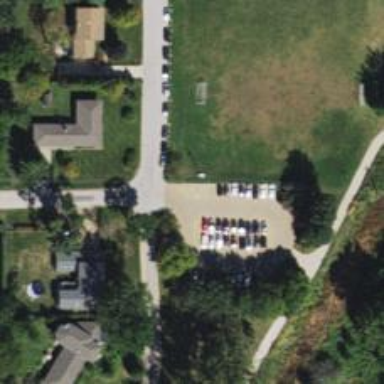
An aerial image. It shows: Parking space.